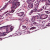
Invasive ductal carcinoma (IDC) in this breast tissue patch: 1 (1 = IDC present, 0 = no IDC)